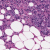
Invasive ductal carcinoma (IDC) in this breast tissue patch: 1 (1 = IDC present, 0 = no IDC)